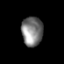
Tissue: prostate
Cell type: Fibroblasts
Senescence score: 0.7461
Nuclear area (px): 610
Mean DAPI intensity: 124.618